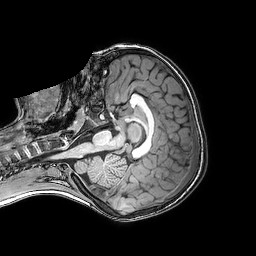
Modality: T1w
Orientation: axial
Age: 6
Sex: female
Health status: healthy